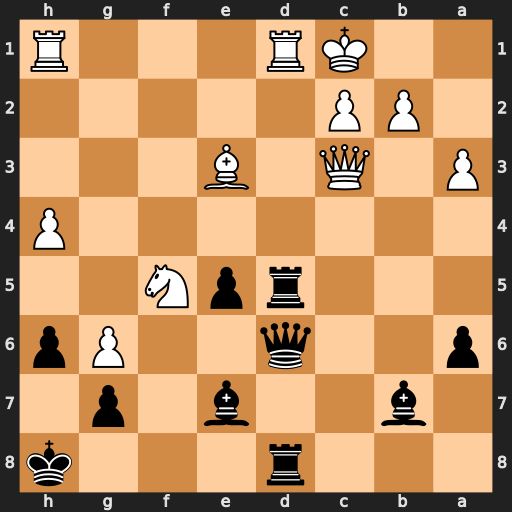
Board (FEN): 3r3k/1b2b1p1/p2q2Pp/3rpN2/7P/P1Q1B3/1PP5/2KR3R
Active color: b
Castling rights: -
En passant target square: -
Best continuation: Rxd1+ Rxd1 Qxd1#